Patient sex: M
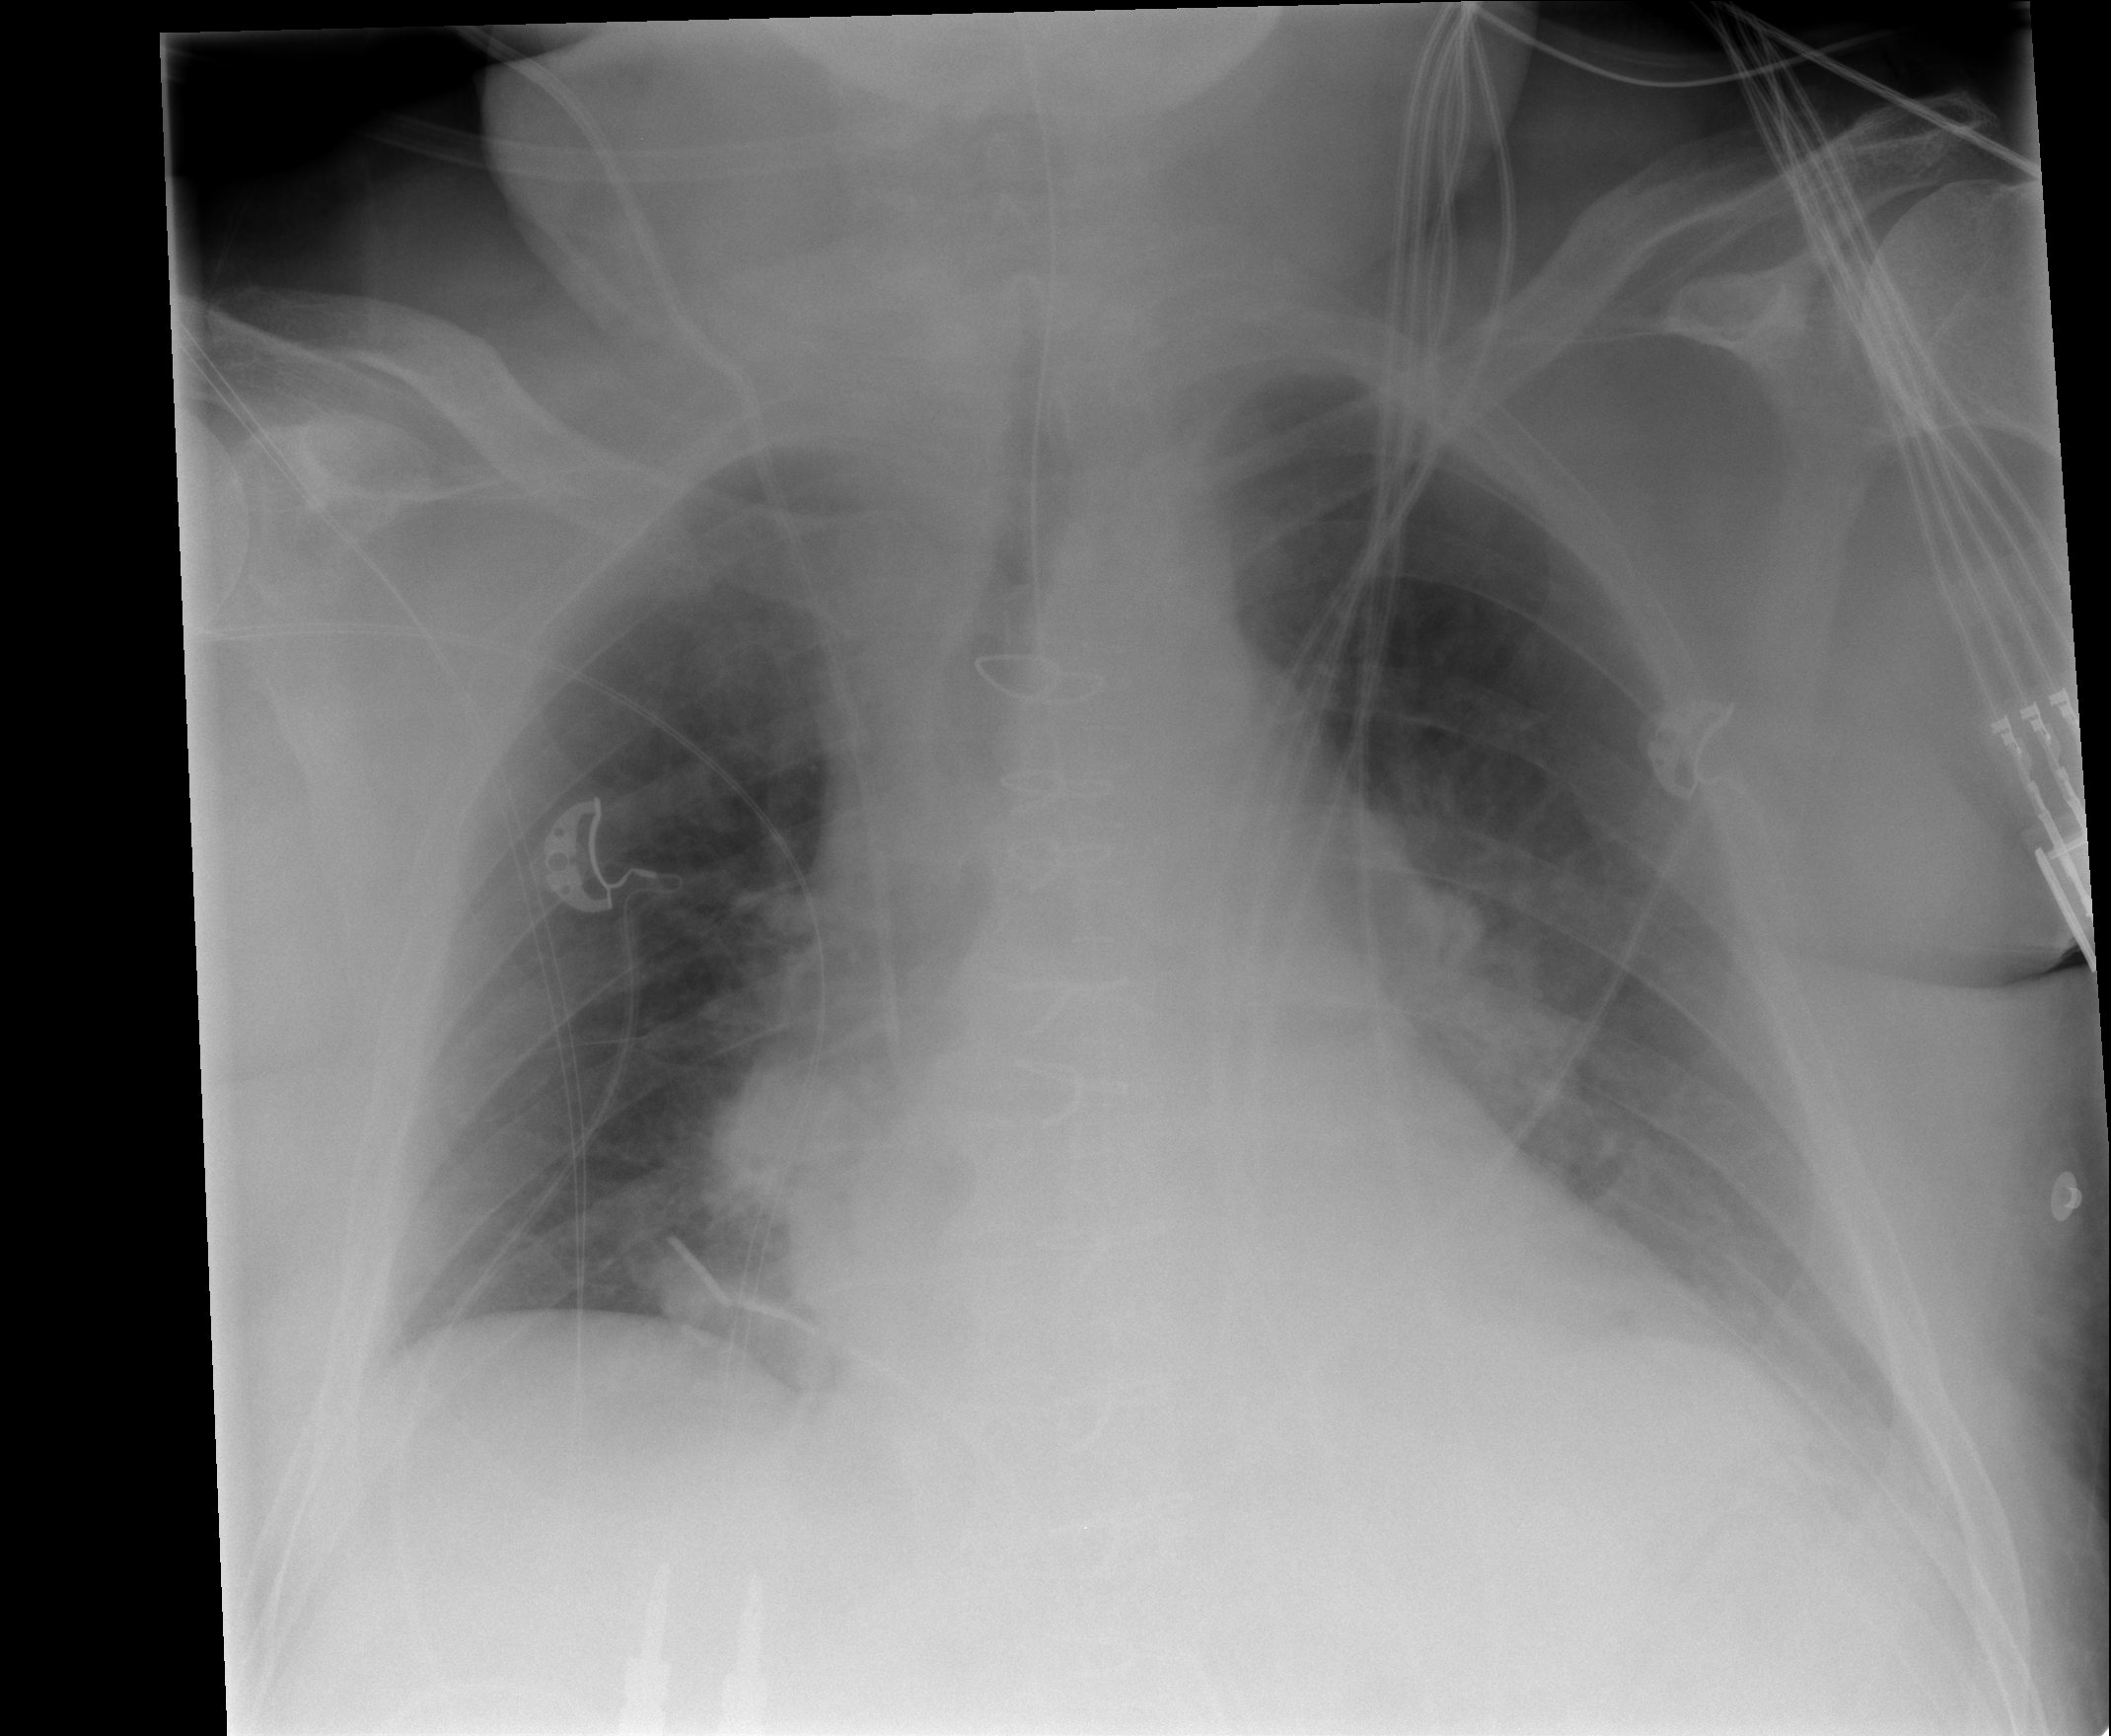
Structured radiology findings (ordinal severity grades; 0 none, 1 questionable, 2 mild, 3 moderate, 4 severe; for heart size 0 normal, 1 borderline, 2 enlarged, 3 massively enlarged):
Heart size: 2
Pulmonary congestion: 2
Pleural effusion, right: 0
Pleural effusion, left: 1
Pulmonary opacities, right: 0
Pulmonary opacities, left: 0
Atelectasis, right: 1
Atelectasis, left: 2